Field crop: tomato
Growth stage: 1
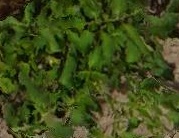
Species: tomato